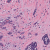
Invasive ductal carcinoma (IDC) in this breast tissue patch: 1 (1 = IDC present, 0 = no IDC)